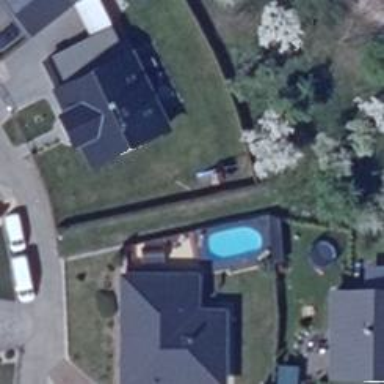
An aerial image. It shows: Swimming pool located in leisure land.